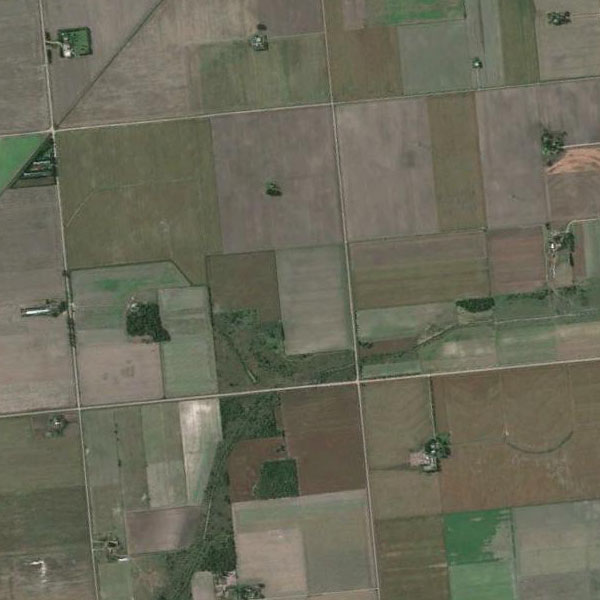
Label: Farmland